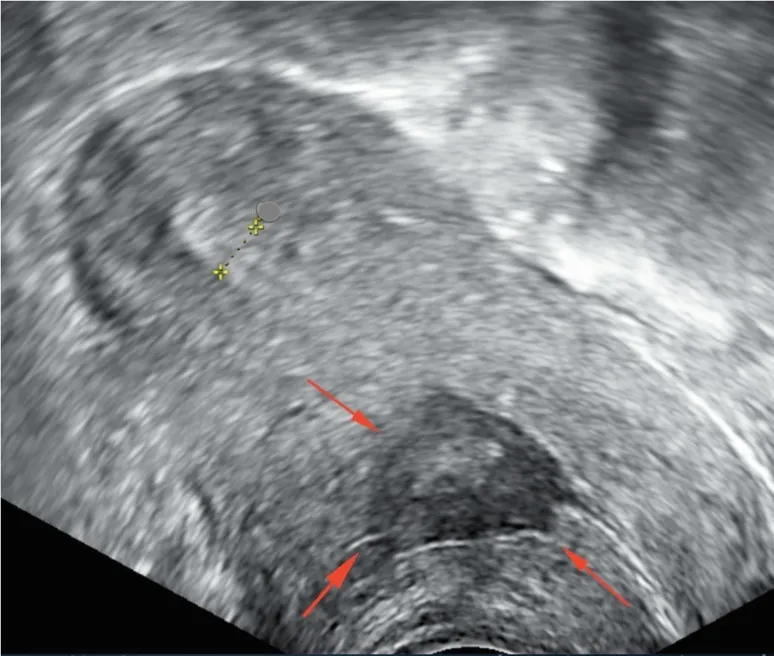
Pelvic ultrasonography before treatment shows a heterogenic cavity at the site of cesarean section.
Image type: radiology (ultrasound)